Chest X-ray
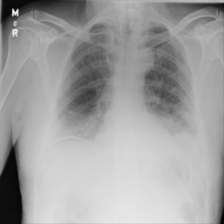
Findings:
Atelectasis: negative
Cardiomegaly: negative
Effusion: positive
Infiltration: negative
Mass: negative
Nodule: negative
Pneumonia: negative
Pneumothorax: negative
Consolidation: negative
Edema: negative
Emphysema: negative
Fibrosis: negative
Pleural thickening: negative
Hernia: negative